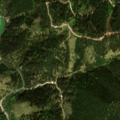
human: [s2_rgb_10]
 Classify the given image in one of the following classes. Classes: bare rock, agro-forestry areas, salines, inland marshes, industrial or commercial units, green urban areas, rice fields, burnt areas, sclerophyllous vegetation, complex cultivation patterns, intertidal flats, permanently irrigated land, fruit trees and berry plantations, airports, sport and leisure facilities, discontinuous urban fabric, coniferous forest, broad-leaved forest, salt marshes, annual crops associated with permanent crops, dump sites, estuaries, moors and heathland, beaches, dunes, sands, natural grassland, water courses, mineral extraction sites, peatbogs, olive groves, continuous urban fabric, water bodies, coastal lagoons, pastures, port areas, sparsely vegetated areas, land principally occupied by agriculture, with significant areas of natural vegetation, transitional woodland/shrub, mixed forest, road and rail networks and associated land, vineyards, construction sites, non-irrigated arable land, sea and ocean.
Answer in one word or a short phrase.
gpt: pastures, coniferous forest